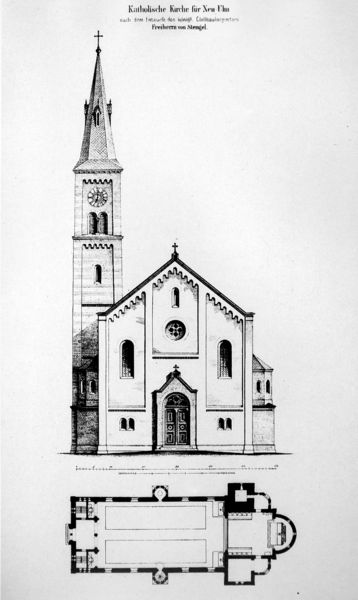
Titel: Katholische Kirche Neu-Ulm, Grund- und Aufriss
Künstler: Georg von Stengel
Standort: München
Institution: Architekturmuseum der Technischen Universität
Schlagwörter: gott, schatten, weiß, kirchturm, fenster, grau, licht, schwarz, skizze, tür, zeichnung, dach, gebäude, haus, rose, haube, architektur, spitze, kirche, schlank, klassizismus, front, frontal, gotik, schön, rund, turm, turmspitze, schiff, schrift, ansicht, bogen, fassade, giebel, graphik, rundbogen, spitz, inschrift, uhr, flügeltür, tor, halle, bögen, eingang, gang, glockenturm, kreuz, rundfenster, torbogen, schnitt, schwarz-weiss, stich, text, überschrift, helm, entwurf, altar, kathedrale, langhaus, fries, portal, kirchenschiff, gesims, kreuze, pforte, dreischiffig, gotisch, langschiff, querhaus, rosette, altarraum, apsis, rundbögen, unsichtbar, romanik, chor, kapelle, historismus, plan, wei?, querschnitt, sakral, sakralbau, turmuhr, basilika, grundriss, bauwerk, lisenen, massstab, aufriss, bauplan, architekt, kreut, krypta, romanisch, rundbogenfenster, oculus, apsiden, saalkirche, vierung, eingangshalle, westwerk, konchen, neo, gotteshaus, westportal, spitzdach, sakralarchitektur, maße, hallenbau, seiteneingänge, neogotik, absis, neugotik, biforium, neugotisch, planung, neuromanik, uhrturm, bogenfries, rundbogenstil, runfbogen, ulm, ach, bild wird nicht übertragen, heln, hocj, kizze, neo-romanik, neoromanisch, neu ulm, pfarrhaus, queerhaus, querahus, rundbogengesims, schallöffnung, schridt, schwarzweisss, spitzer hut, spitzer turm, türmchend, urh, zweischiffig, spitzturm, katholisch, kreus, katholische kirche